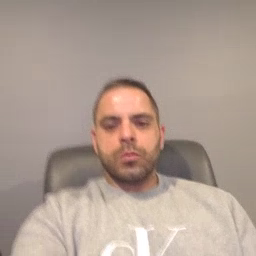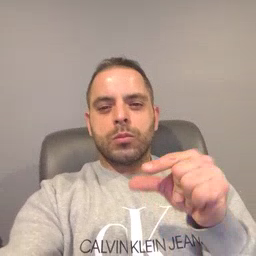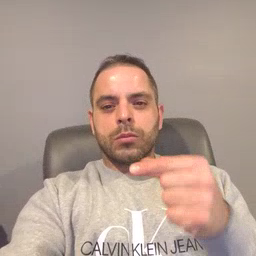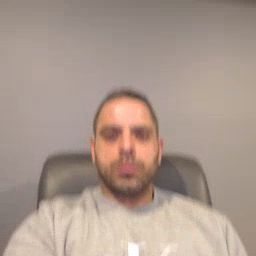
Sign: green